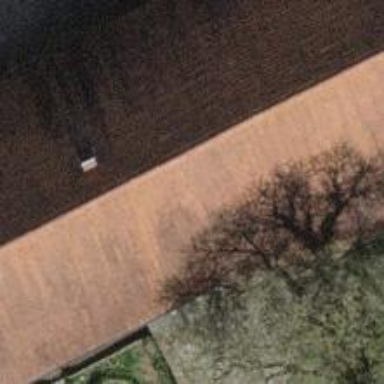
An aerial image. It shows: Farm building.